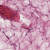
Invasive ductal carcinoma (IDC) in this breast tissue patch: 0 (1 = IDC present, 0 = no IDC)